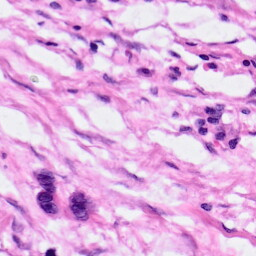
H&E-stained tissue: Pancreatic